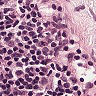
Metastatic tissue present: no